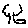
Label: tree